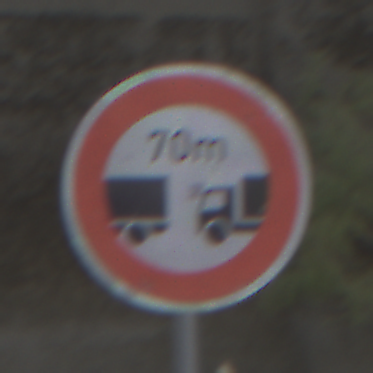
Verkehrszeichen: VerbotUnterschreitenMindestabstand
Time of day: Midday
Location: Outdoor (Suburban)
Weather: Overcast
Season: NotSpecified
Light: Natural